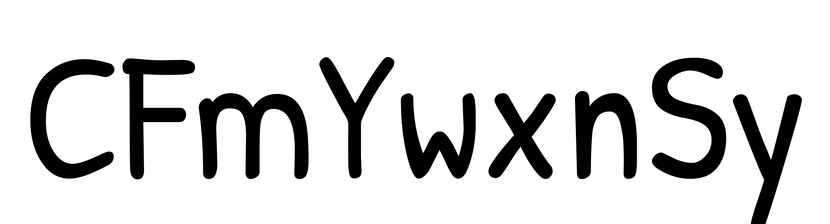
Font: PatrickHand-Regular